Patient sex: M
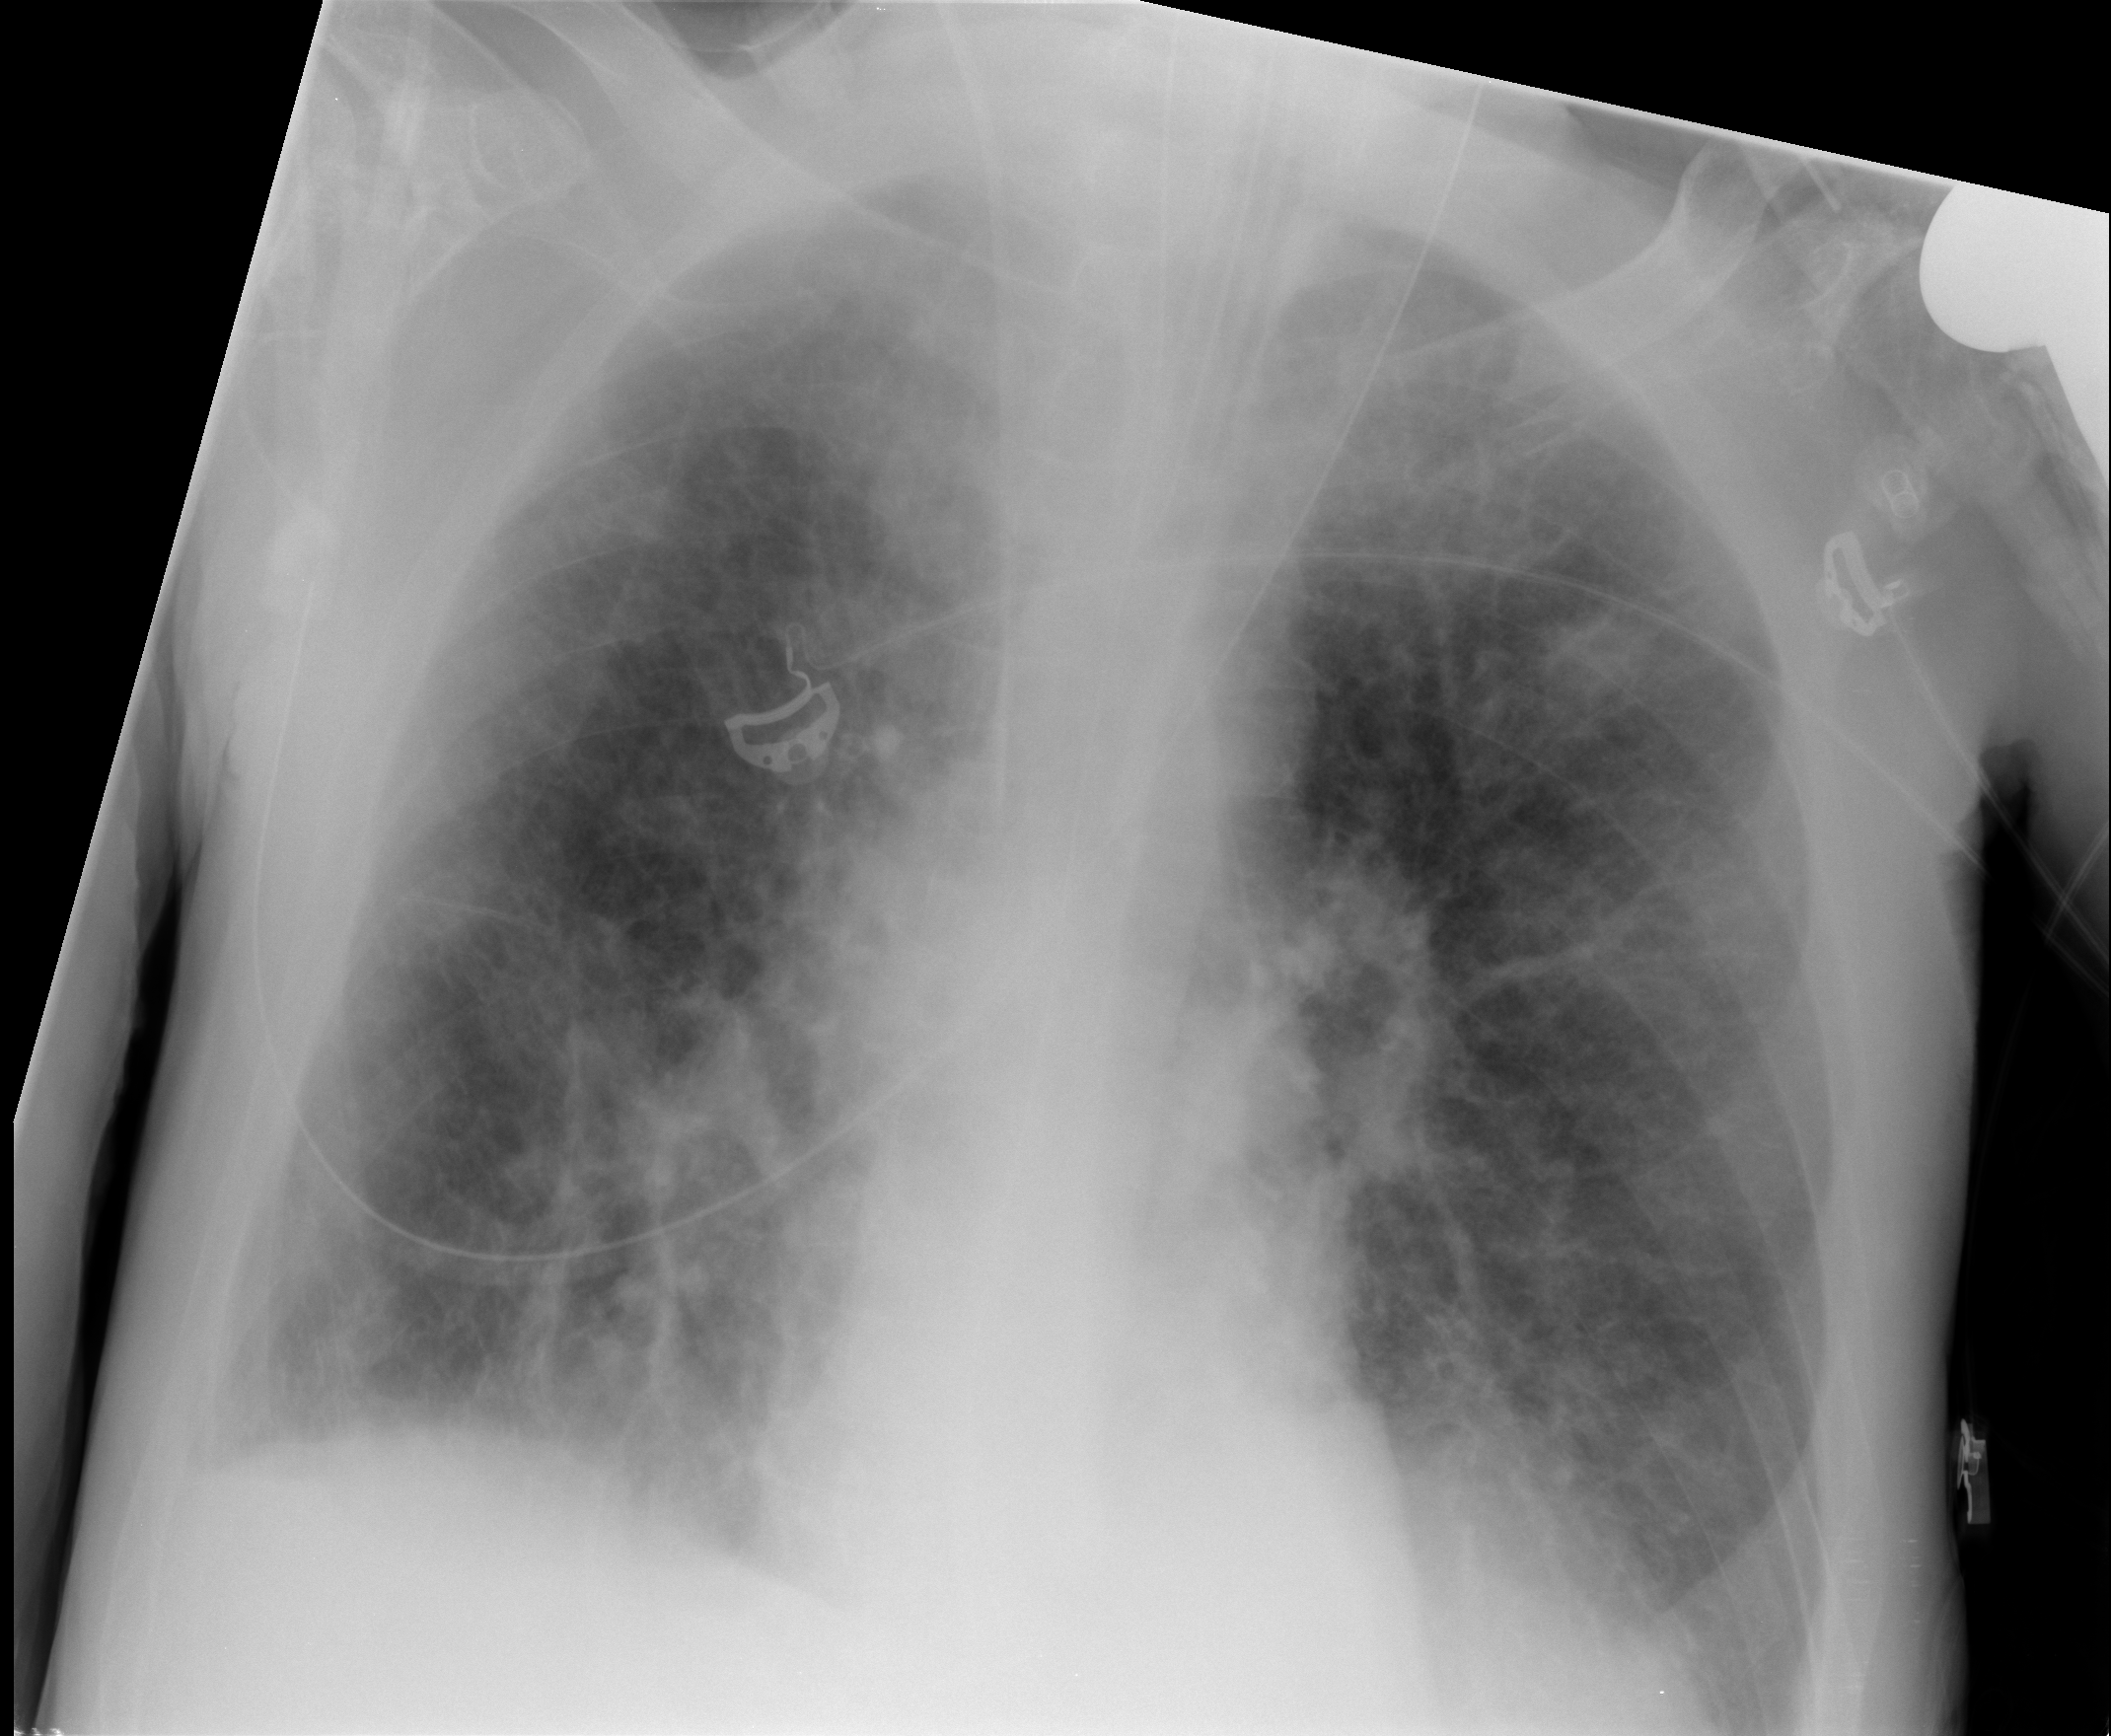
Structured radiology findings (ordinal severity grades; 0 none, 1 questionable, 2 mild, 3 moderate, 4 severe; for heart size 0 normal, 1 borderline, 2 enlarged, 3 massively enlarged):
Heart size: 0
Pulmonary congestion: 1
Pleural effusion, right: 1
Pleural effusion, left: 2
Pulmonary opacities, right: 3
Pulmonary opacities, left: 2
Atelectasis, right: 2
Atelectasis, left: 2